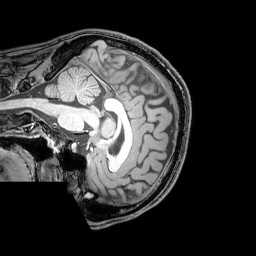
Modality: T1w
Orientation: sagittal
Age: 22
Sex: male
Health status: healthy
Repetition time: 0.081 s
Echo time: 0.037 s